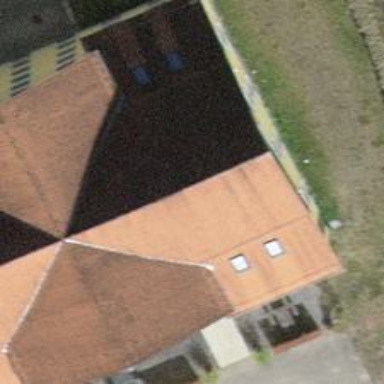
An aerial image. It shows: Pub.